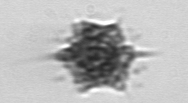
Label: Dictyocha